Question: >
<URL>
I have 2 forms in my page. I need to validate them 1 at a time but I think there is a conflict. Here take a look:

when I submit either of the form, both of them show the same error message
I use 'validation_errors()' to display the messages. How can I validate the form 1 at a time?
Here is the code
'''
public function update_user_info(){
$this->form_validation->set_rules("firstname","First Name","required");
$this->form_validation->set_rules("lastname","Last Name","required");
$this->form_validation->set_rules("middlename","Middle Name","required");
if($this->form_validation->run()===false){
//wrong
}
else { //correct }
}
'''
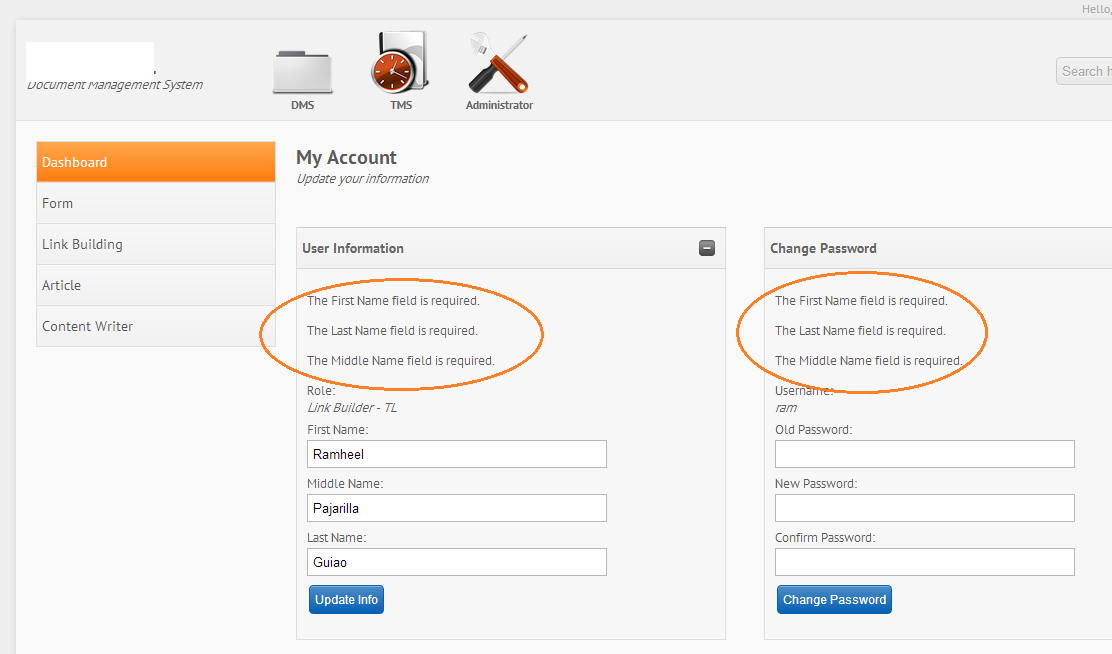
Answer: I just encountered the issue.
My solution is:
1.First set the first submit button name = 'update_info'
2.Secondly set the second submit button name = 'change_password'
3.Last change your update_user_info().
'''
public function update_user_info(){
if (isset ($_POST['update_info'])) {
$this->form_validation->set_rules("firstname","First Name","required");
$this->form_validation->set_rules("lastname","Last Name","required");
$this->form_validation->set_rules("middlename","Middle Name","required");
if($this->form_validation->run()===false){
//wrong
}
else { //correct }
}
else if (isset ($_POST['change_password'])){
form_validation of your change password
}
'''
I think this is the easiest way to fix your issue.
Good luck.